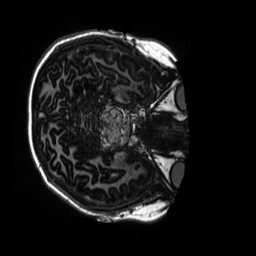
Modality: MP2RAGE
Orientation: axial
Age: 12
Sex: female
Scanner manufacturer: siemens
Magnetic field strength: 3 T
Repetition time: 4 s
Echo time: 0.00303 s